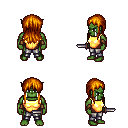
a pixel art fantasy rpg character, male body template, orc, green skin, gold chest armor, metal pants, dark blonde unkempt hairstyle, leather bracers, dagger, four views (front, back, left, right), 2x2 character sprite sheet, small pixel art, hard edges, no anti-aliasing